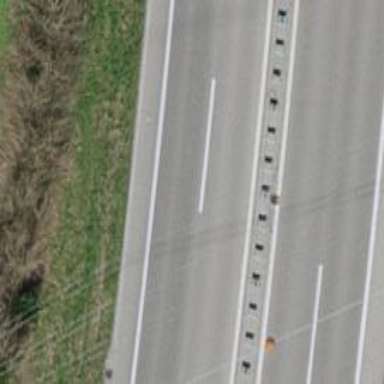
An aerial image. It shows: Asphalt trunk highway.